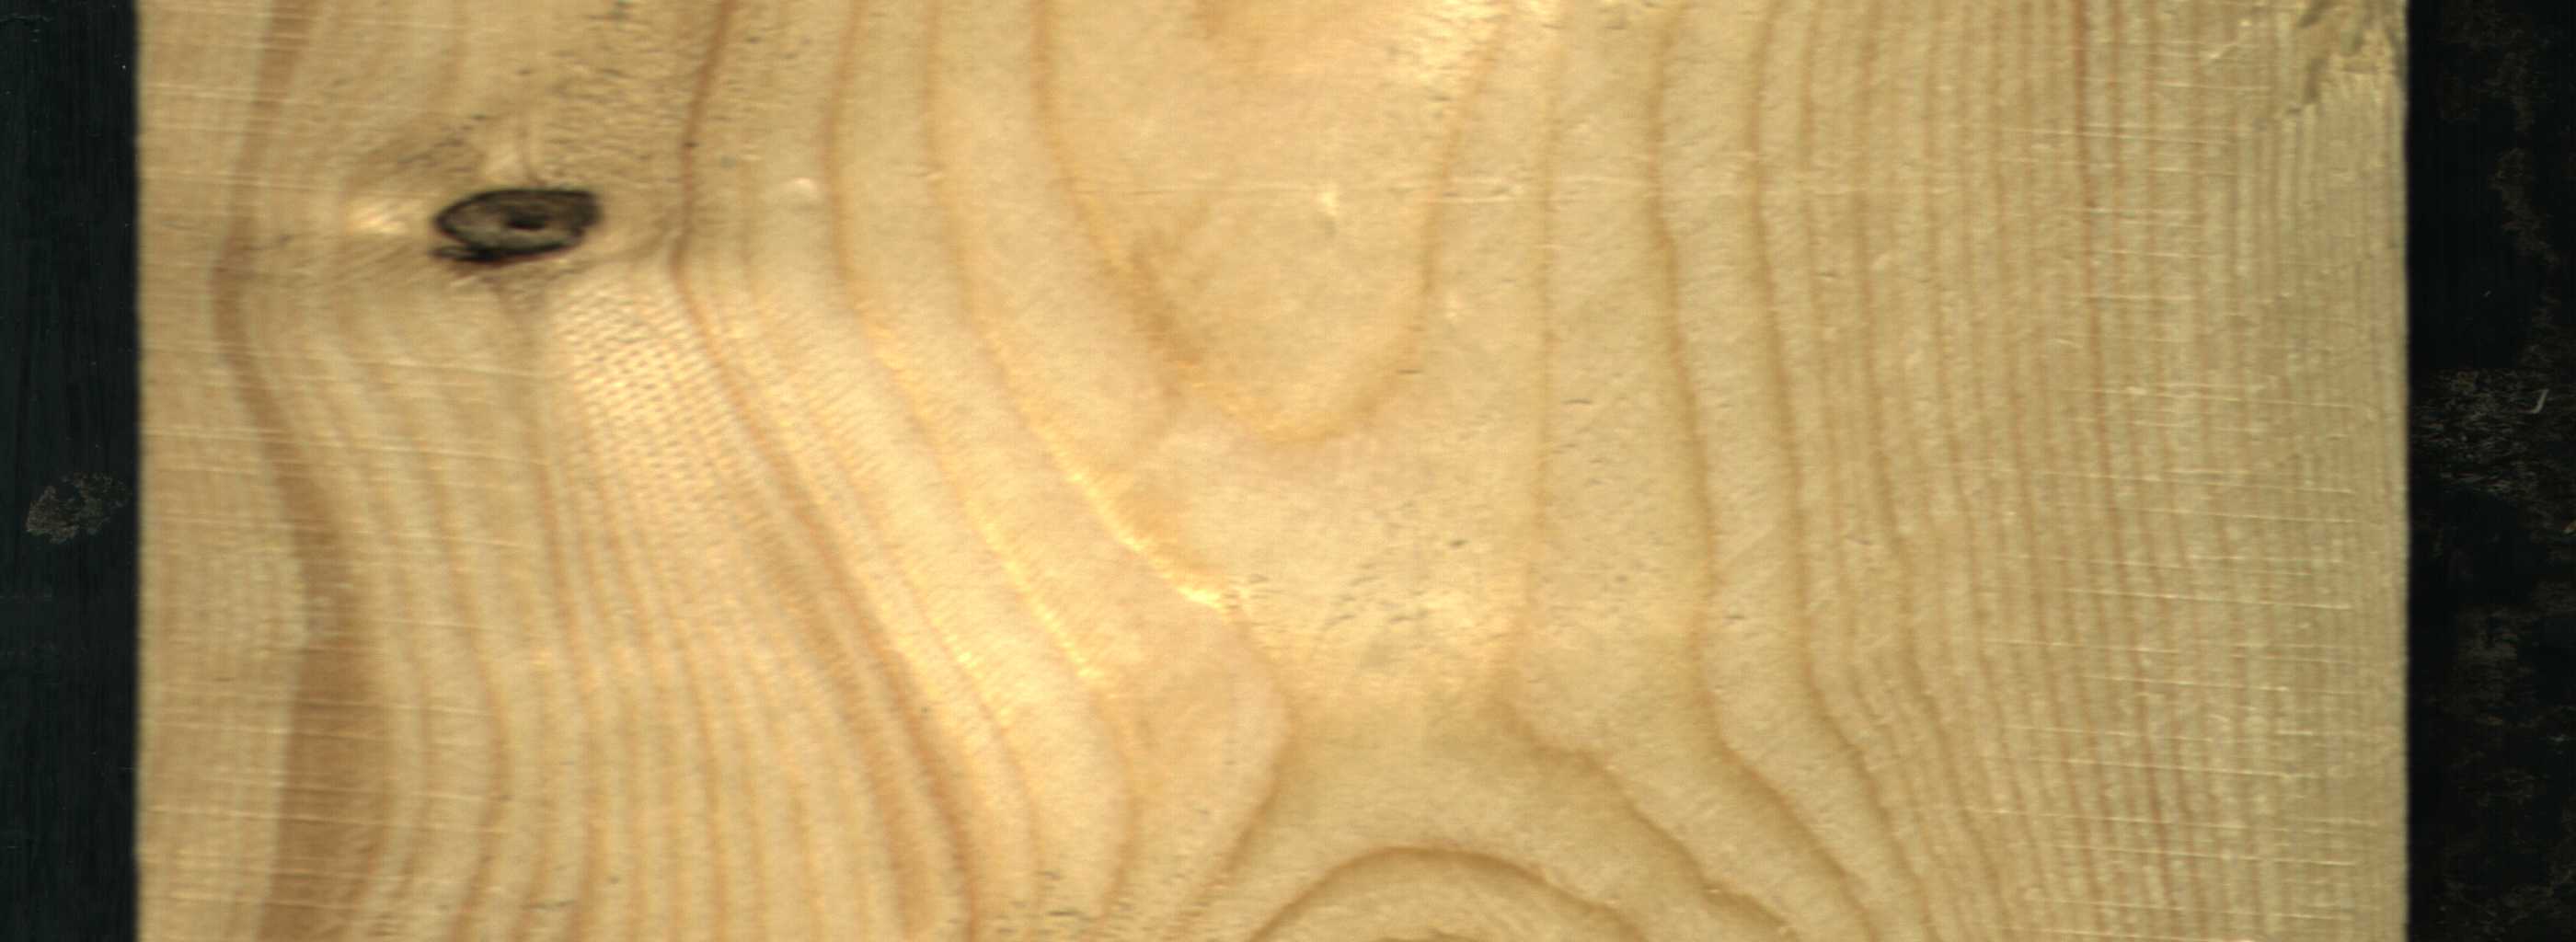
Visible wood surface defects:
Quartzity
Dead_Knot